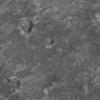
Label: not_dusty